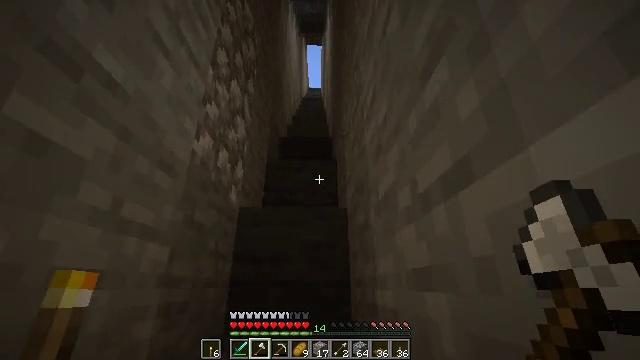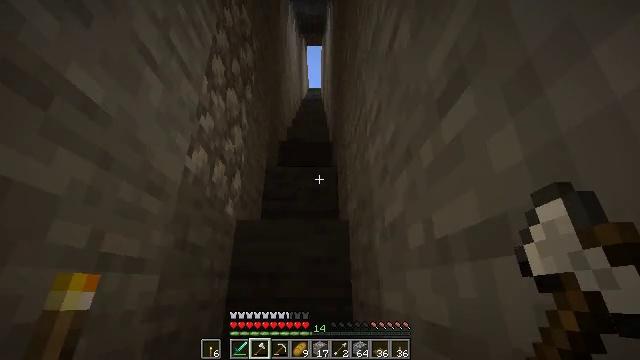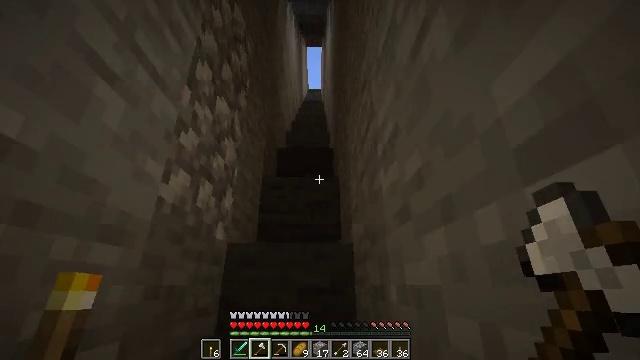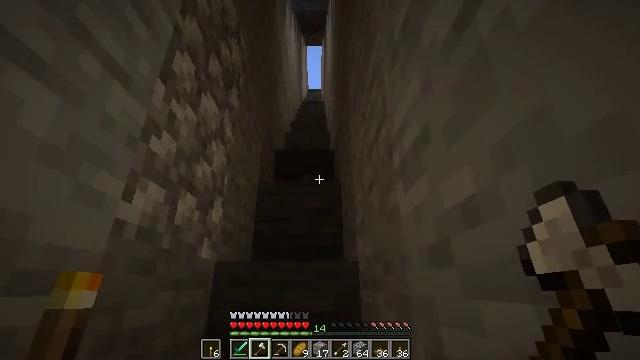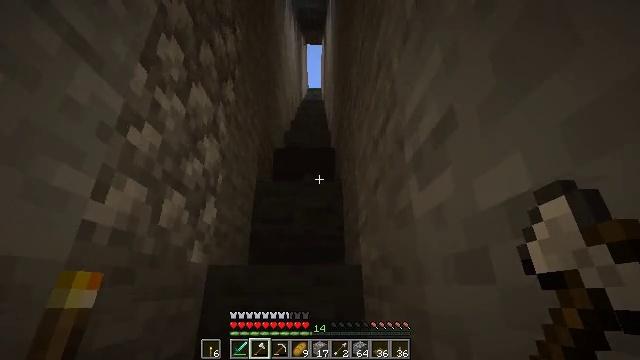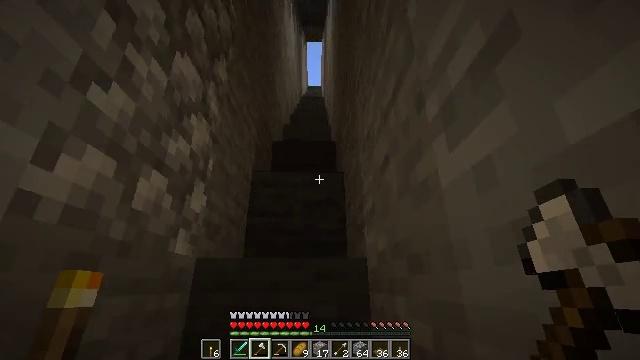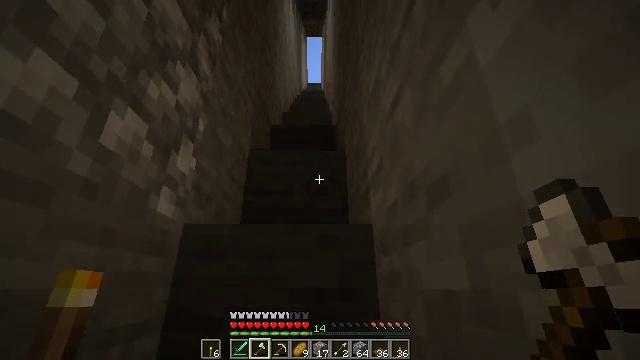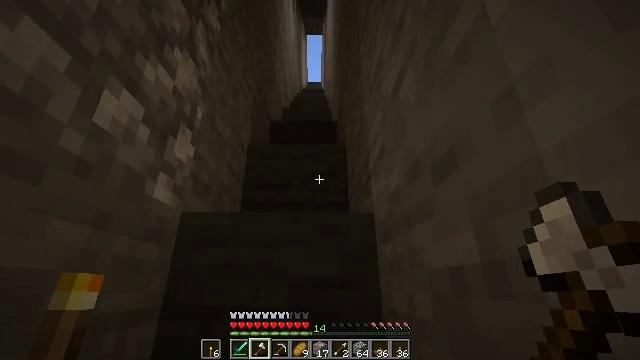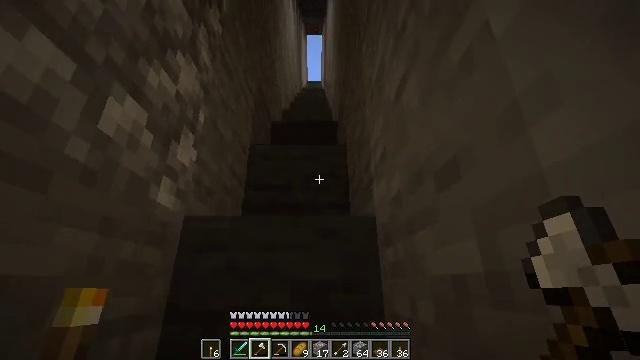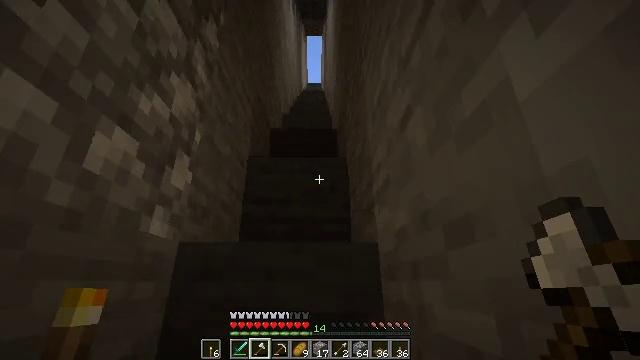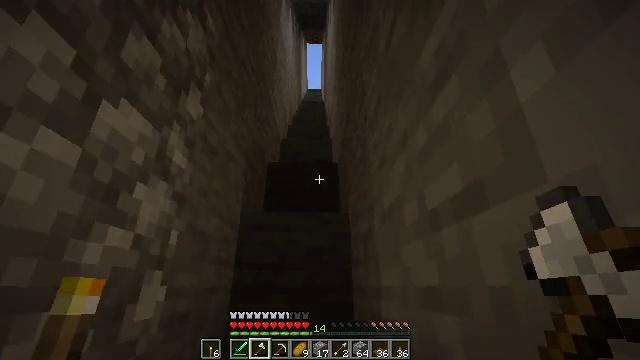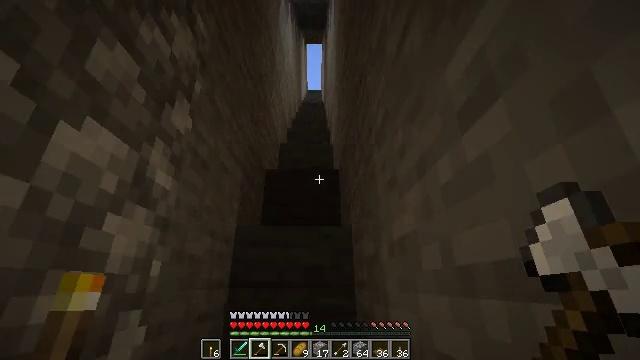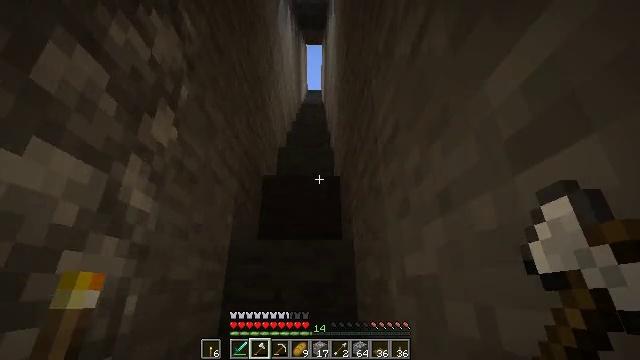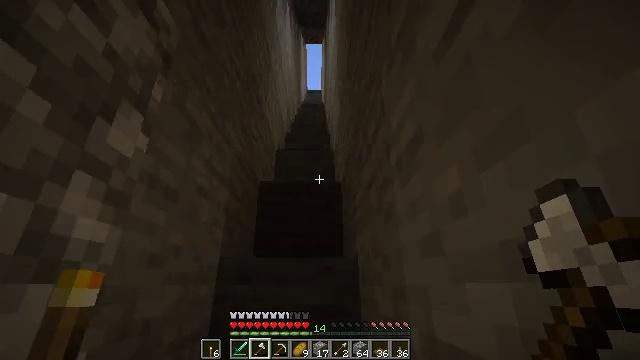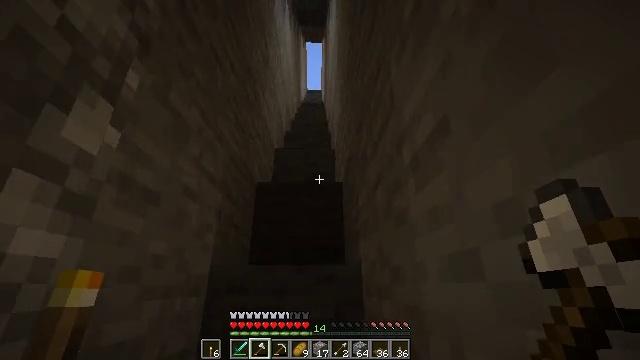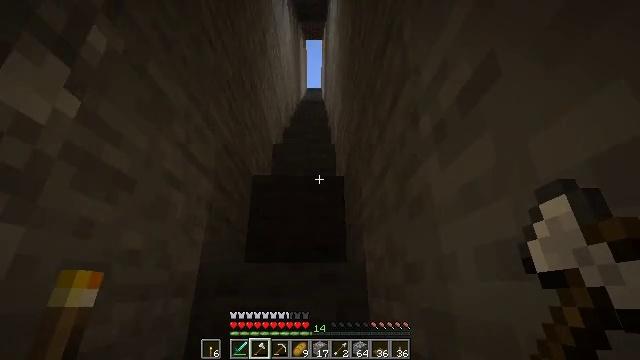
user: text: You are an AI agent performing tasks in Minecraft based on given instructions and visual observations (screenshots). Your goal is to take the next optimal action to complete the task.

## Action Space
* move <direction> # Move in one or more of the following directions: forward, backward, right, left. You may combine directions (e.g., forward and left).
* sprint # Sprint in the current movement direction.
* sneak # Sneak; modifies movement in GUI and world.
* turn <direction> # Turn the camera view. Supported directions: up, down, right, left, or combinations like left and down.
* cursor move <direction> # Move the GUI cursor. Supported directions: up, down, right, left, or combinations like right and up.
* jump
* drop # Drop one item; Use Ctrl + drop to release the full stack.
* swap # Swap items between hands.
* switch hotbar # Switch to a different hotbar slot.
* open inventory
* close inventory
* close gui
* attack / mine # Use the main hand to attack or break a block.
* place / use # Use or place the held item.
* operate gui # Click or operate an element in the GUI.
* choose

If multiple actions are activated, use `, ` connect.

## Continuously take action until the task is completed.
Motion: motion action
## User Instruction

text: Collect the grass block using a shovel.
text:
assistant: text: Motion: move forward, sprint, jump
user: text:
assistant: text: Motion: move forward, sprint, jump
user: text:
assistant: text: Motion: move forward, jump
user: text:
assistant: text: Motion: move forward, jump
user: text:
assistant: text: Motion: move forward, jump
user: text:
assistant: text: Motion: move forward, sprint, jump
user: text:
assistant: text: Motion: move forward, sprint, jump
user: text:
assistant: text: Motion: move forward, sprint, jump
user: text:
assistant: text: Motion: move forward, jump
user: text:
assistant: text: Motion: move forward, jump
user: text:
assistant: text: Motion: move forward, jump
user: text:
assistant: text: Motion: move forward, jump
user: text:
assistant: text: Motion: move forward, sprint, jump
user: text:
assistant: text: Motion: move forward, sprint, jump
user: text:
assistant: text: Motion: move forward, sprint, jump
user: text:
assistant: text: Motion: move forward, jump
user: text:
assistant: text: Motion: move forward, jump
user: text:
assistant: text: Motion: move forward, jump
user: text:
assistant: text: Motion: move forward, jump
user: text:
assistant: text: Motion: move forward, jump
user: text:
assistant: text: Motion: move forward, jump
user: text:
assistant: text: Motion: move forward, jump
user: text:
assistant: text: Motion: move forward, sprint, jump
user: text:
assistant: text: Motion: move forward, sprint, jump
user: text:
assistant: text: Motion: move forward, sprint, jump
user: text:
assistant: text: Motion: move forward, sprint, jump
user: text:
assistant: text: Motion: move forward, jump
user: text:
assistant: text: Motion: move forward, jump
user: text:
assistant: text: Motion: move forward, jump
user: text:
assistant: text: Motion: move forward, jump